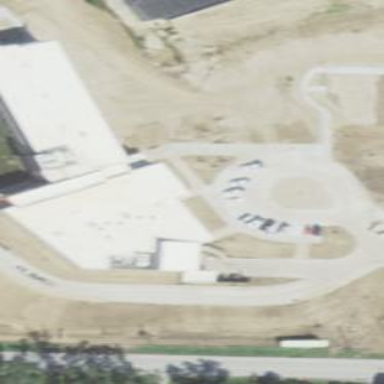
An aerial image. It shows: School building.